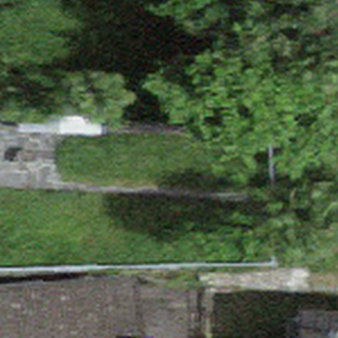
Label: other